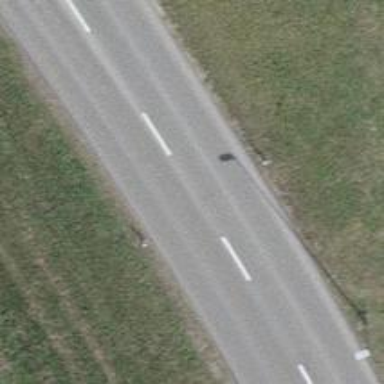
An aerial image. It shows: Secondary road with asphalt surface.